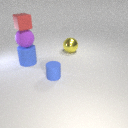
small red rubber cube above large blue rubber cylinder